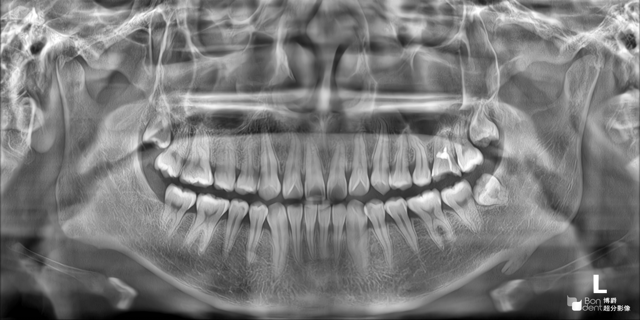
adult